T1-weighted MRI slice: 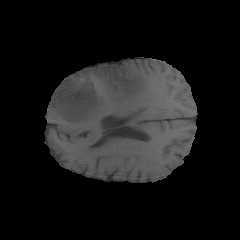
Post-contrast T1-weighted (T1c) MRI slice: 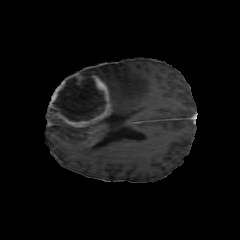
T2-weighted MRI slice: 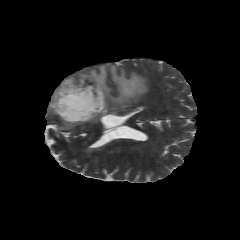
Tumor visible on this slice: yes